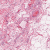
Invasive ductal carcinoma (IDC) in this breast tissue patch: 0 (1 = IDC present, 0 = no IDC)